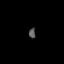
Tissue: prostate
Cell type: Fibroblasts
Senescence score: 0.7601
Nuclear area (px): 67
Mean DAPI intensity: 84.672